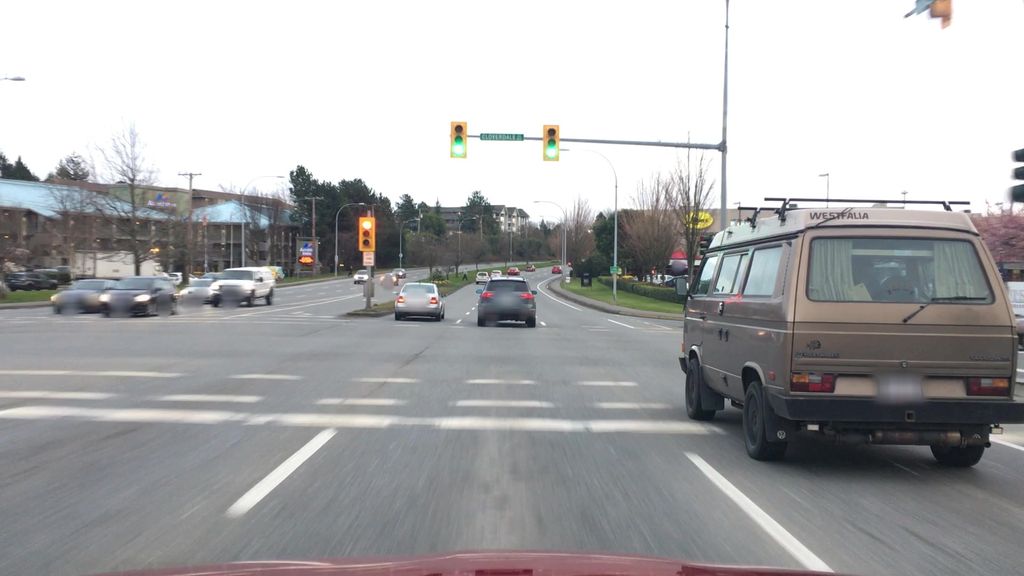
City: victoria